Interaction volume radius: 5 \u00c5
Interaction volume height: 35 \u00c5
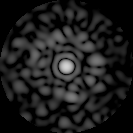
Disorder parameter: 0.7971